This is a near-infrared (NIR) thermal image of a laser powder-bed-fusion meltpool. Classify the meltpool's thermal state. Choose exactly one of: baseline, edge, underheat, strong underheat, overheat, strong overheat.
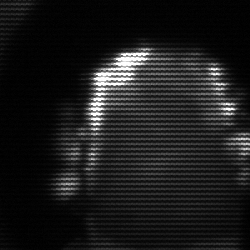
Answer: baseline